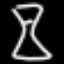
Label: hourglass